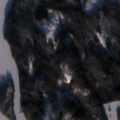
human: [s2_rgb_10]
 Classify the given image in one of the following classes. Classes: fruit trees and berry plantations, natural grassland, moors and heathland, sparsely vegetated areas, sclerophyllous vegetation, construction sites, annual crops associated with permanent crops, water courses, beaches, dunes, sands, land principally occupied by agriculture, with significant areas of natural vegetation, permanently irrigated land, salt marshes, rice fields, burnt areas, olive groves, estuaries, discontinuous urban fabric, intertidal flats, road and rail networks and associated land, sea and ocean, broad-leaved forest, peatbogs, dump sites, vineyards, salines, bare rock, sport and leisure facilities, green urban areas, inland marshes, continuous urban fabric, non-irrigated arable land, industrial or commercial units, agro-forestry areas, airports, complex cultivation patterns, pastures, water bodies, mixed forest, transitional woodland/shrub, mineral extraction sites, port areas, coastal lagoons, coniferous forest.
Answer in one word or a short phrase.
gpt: coniferous forest, mixed forest, water bodies